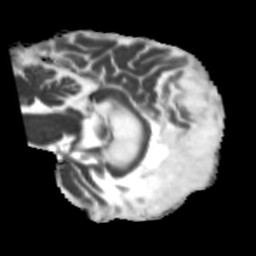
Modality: MD
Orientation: sagittal
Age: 63
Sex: male
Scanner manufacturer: siemens
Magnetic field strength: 3 T
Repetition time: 5.25 s
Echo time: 0.08 s